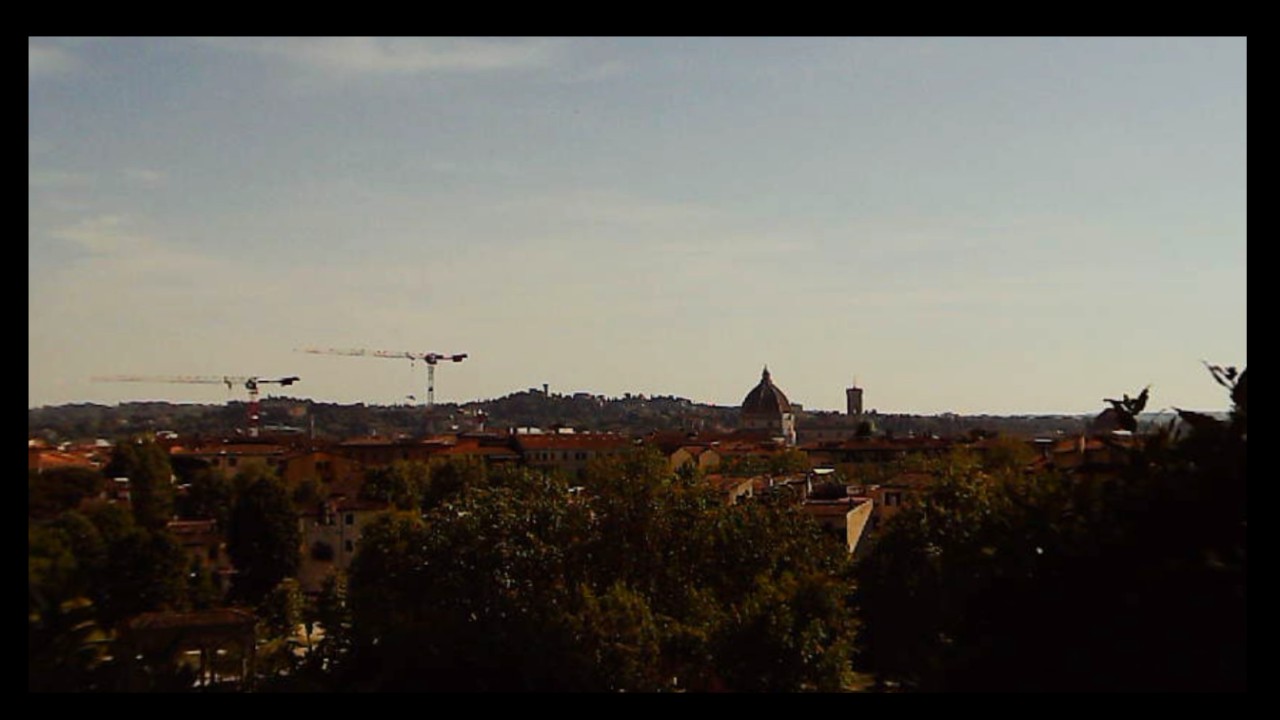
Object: Betafpv air75